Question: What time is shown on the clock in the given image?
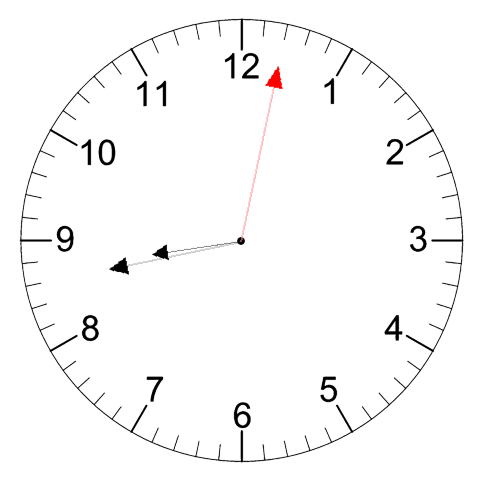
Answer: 08:43:02